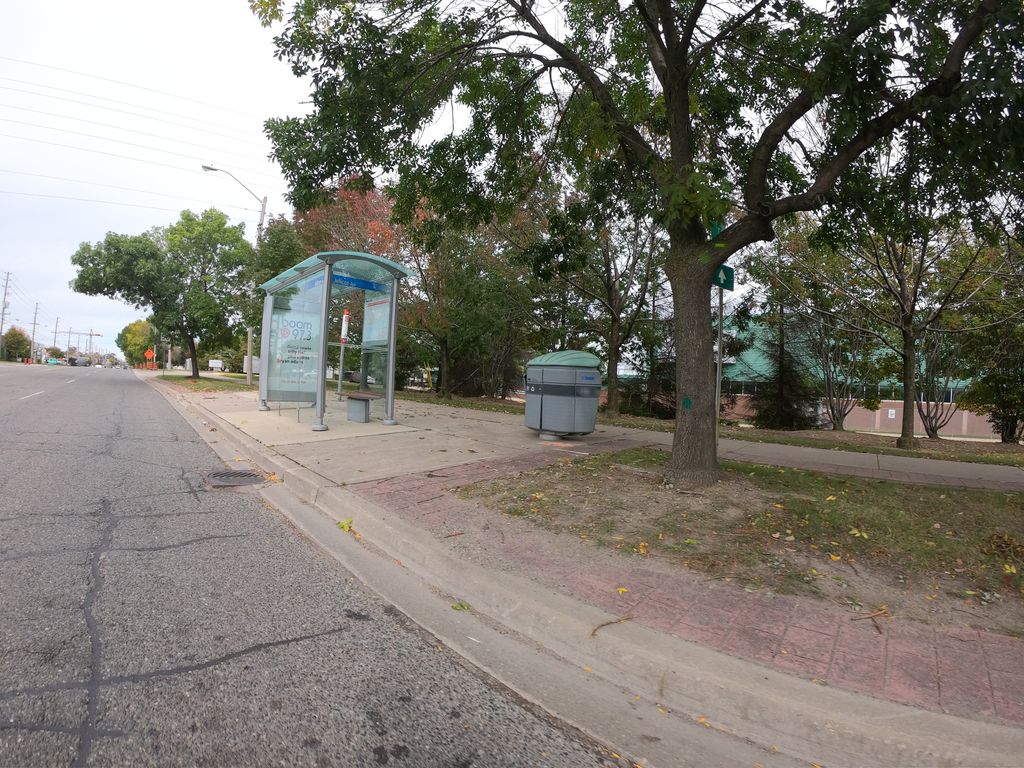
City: toronto